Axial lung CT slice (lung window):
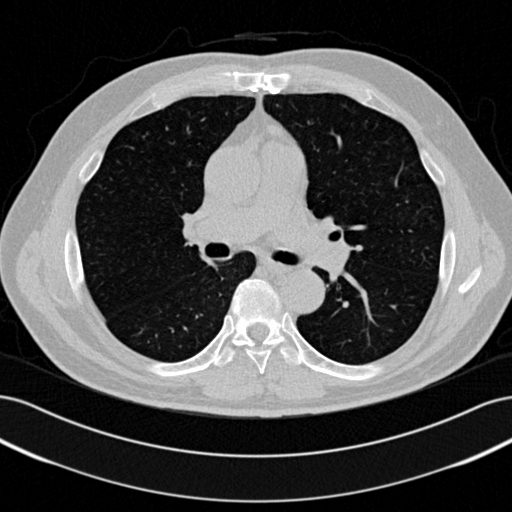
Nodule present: no